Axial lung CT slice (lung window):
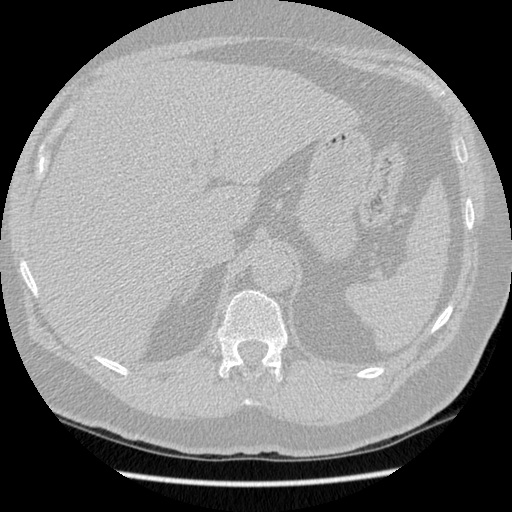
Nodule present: no